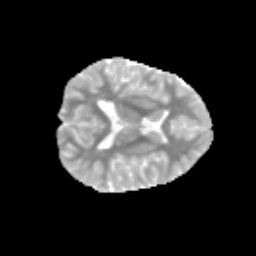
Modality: MD
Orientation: axial
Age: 11
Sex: female
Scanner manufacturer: siemens
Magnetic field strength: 3 T
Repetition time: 3.8 s
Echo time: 0.07 s